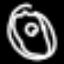
Label: donut